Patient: sex M, age 76
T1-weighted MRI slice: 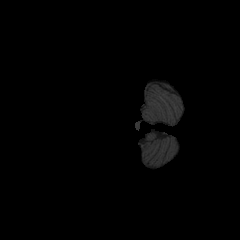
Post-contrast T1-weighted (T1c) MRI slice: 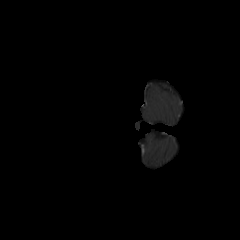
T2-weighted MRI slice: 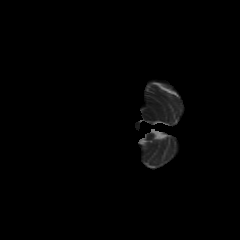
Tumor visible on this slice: no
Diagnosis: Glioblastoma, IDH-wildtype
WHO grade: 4